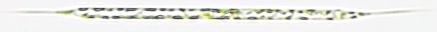
Label: Rhizosolenia